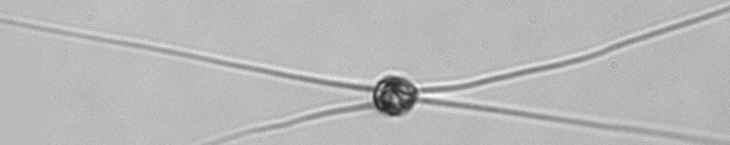
Label: Chaetoceros_danicus